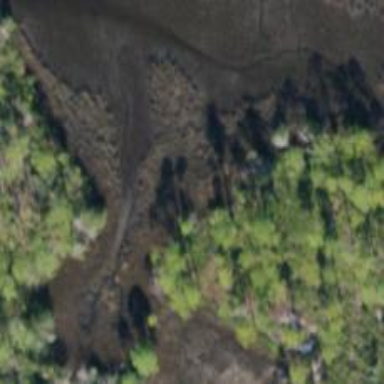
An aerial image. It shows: Saltmarsh wetland area.